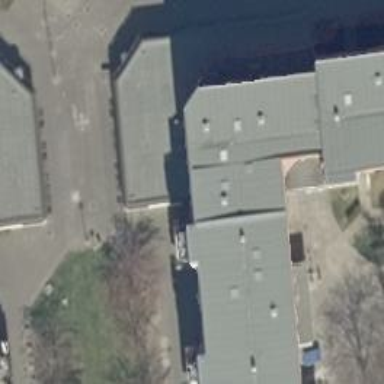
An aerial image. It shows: Kindergarten building.